Field crop: maize
Growth stage: 2
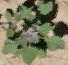
Species: chenopodium